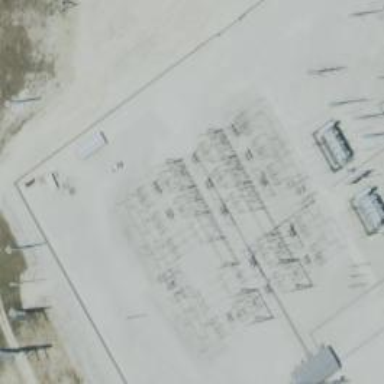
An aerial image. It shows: Switch used for power control.